Interaction volume radius: 10 \u00c5
Interaction volume height: 15 \u00c5
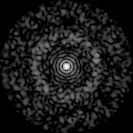
Disorder parameter: 0.869